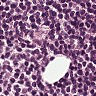
Metastatic tissue present: no